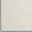
Piece: xx